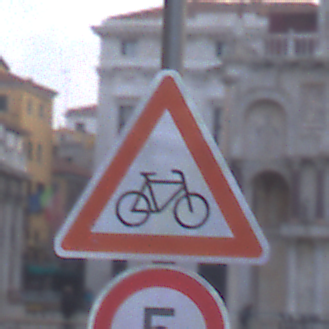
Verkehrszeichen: RadverkehrLinks
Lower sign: Geschwindigkeit5
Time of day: SunriseSunset
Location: Outdoor (Urban)
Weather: PartlyCloudy
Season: NotSpecified
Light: Natural